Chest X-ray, AP view. Patient: 40 years old, sex M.
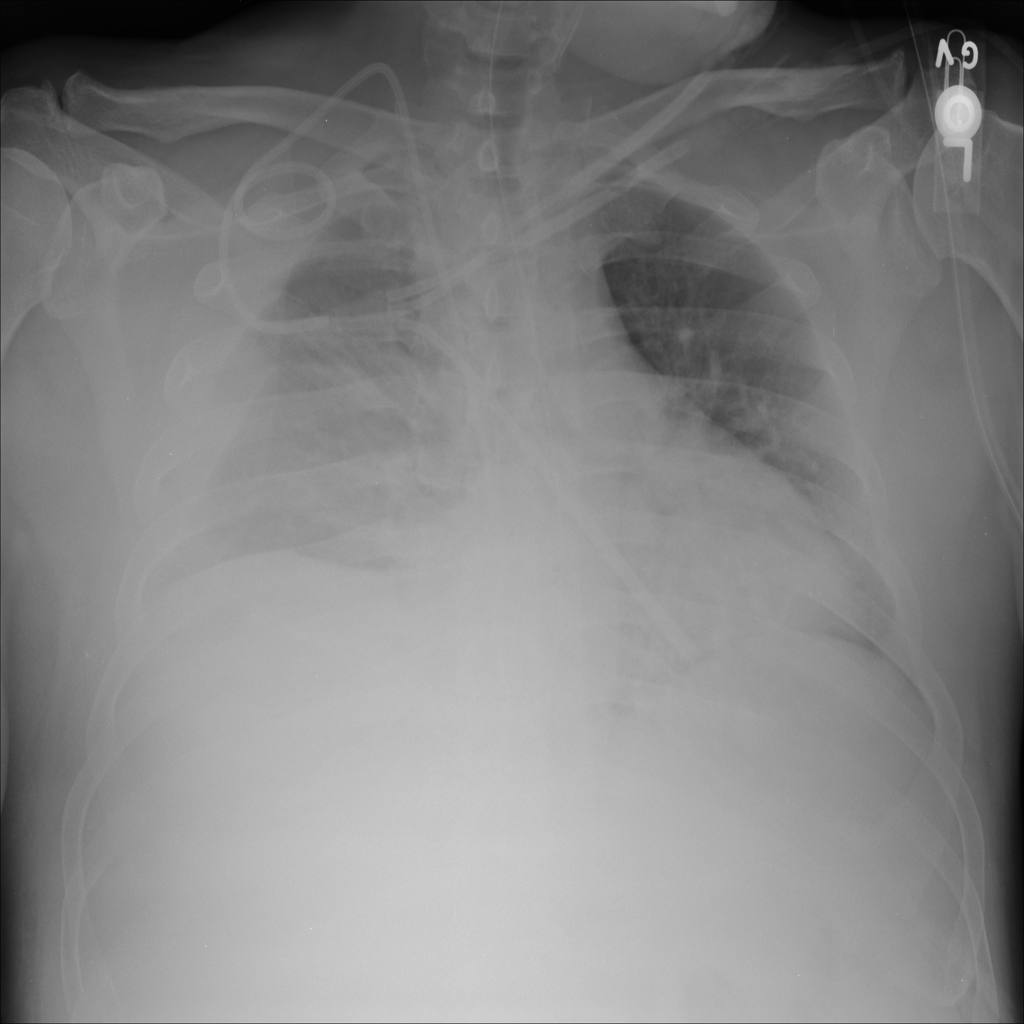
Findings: Edema, Pleural_Thickening